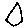
Label: triangle